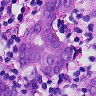
Metastatic tissue present: yes